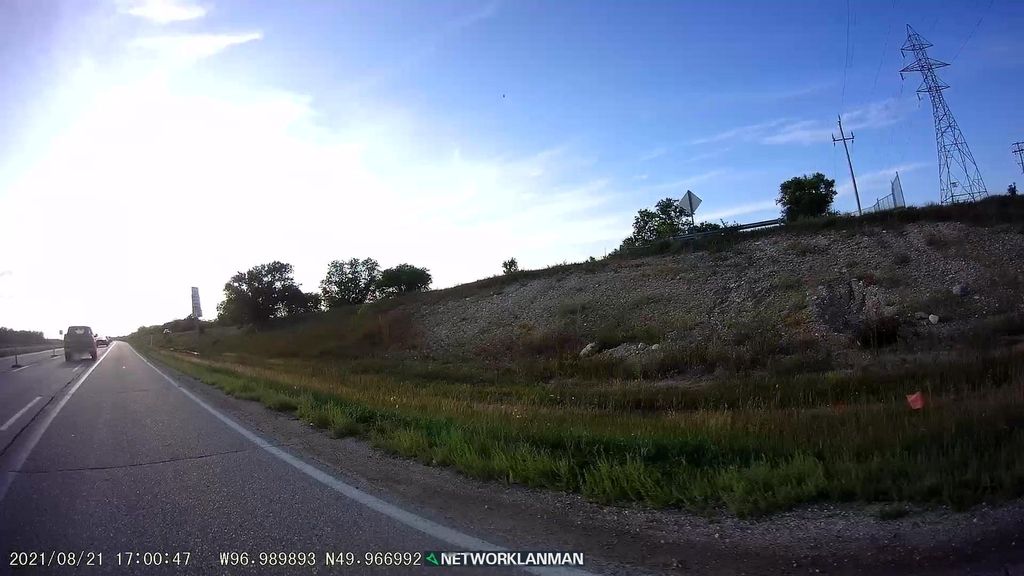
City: winnipeg